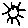
Label: sun